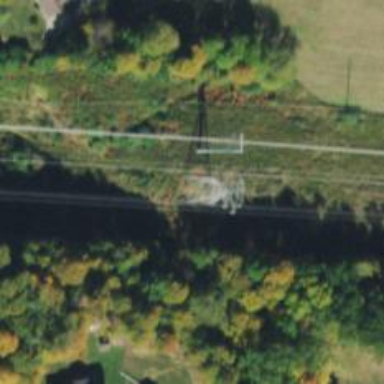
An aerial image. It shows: Lattice structure tower used for power transmission.